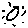
Label: sun